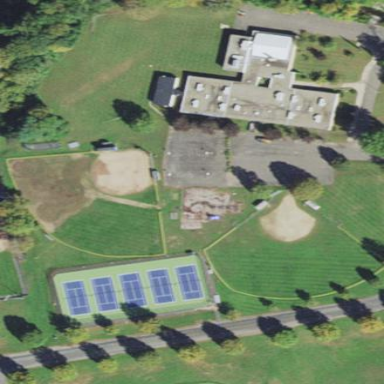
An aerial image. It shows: Baseball pitch for leisure land.